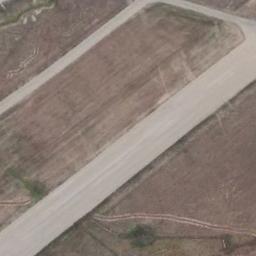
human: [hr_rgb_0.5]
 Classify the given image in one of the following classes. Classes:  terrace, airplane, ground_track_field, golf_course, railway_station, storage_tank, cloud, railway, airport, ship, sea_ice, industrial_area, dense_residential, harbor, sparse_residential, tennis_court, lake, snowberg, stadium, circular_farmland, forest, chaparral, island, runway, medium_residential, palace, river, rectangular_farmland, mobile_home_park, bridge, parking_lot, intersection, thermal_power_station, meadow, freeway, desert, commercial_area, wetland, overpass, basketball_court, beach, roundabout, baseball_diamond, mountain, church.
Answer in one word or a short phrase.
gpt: runway